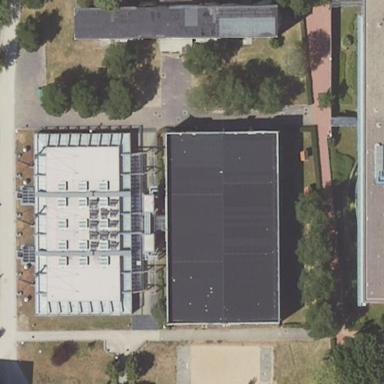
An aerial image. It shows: Sports hall building used for variety of sports and leisure activities.